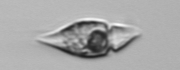
Label: Amphidinium